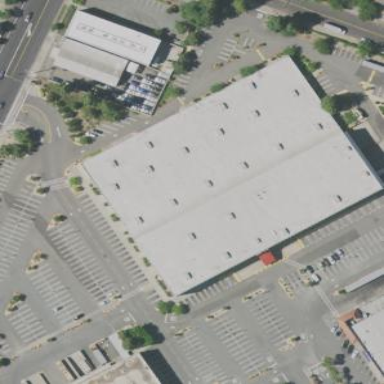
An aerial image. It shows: Retail building.